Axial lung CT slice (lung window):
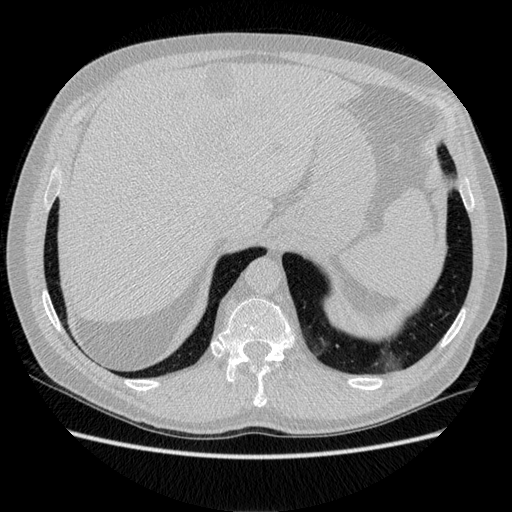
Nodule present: no